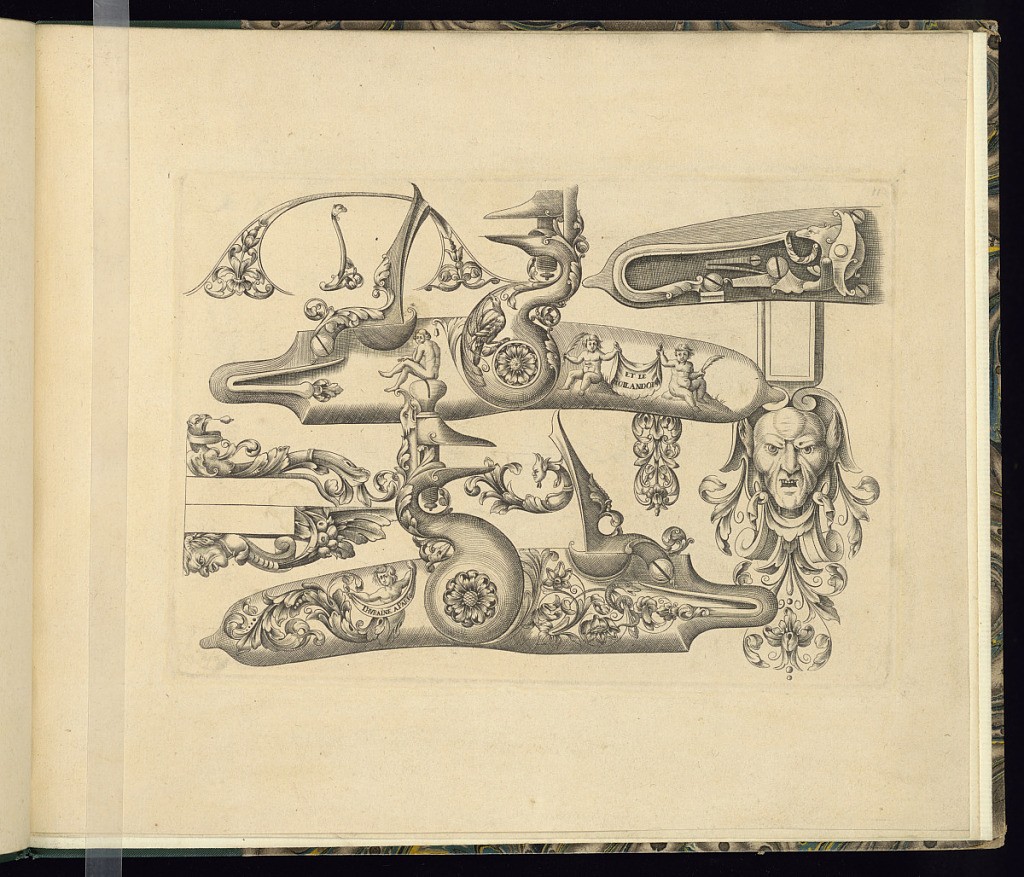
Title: Designs for Gun Parts and Ornament
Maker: Thobie Tourneur, Le Thuraine, French, active ca. 1630 – ca. 1690
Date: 1660
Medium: Engraving on laid paper
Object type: Print
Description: Designs for gun parts (flintlocks, trigger, and ornament) decorated with grotesque ornaments, mascarons (masks), fantastical animals, figures, putti, fruit, snake, scrolling leaves (rinceaux), rosettes, putti holding banners with the names of the designers, flowers, and fleurons. The plate is signed.